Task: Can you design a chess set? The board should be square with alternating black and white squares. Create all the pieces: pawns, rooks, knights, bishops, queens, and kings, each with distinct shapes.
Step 3265:
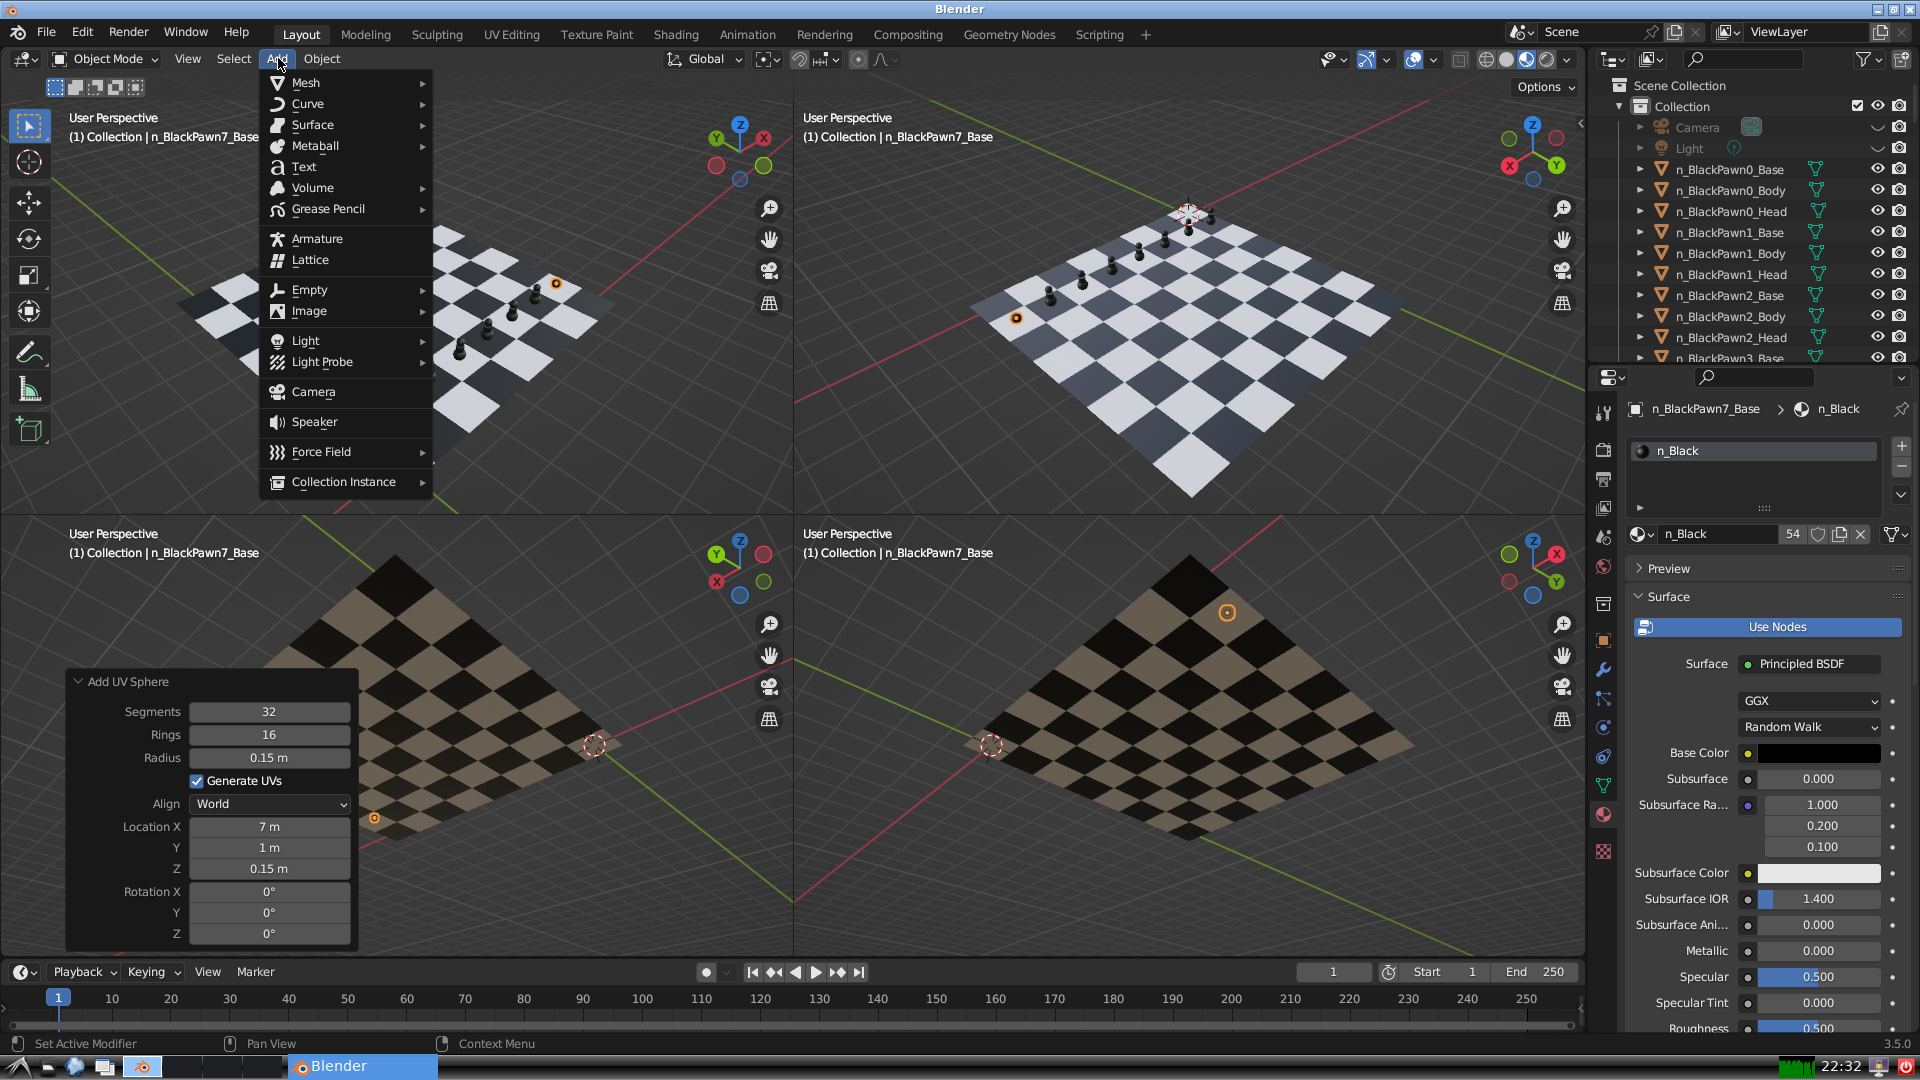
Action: {"mouse_move": [304, 84]}